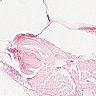
Metastatic tissue present: no